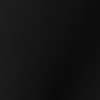
Label: not_dusty